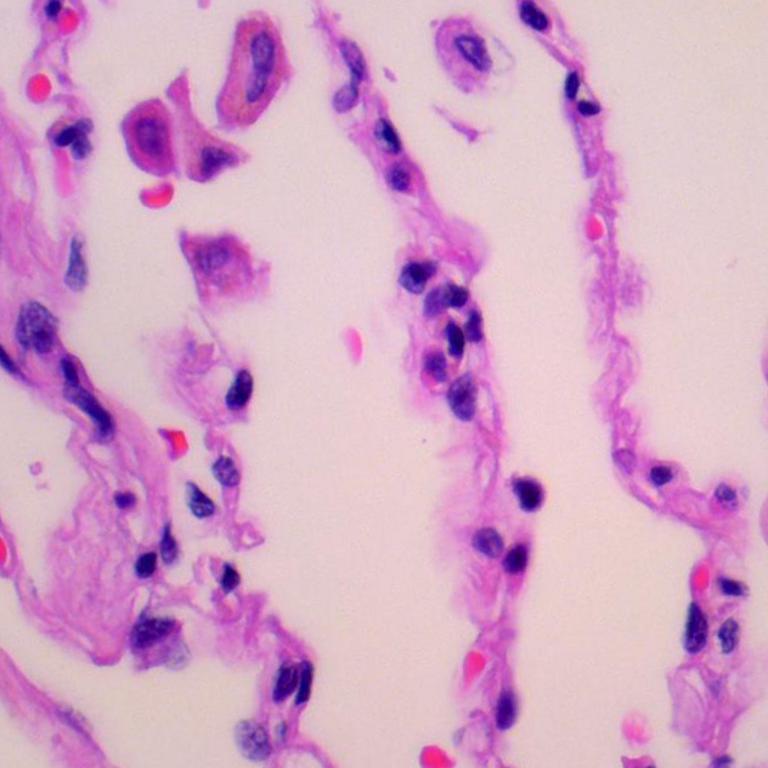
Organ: lung
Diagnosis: benign